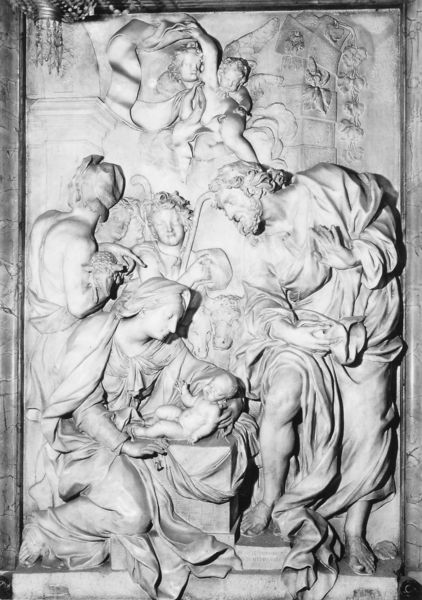
Titel: Anbetung der Hirten
Künstler: Pierre-Etienne Monnot
Standort: Rom, S. Maria della Vittoria (EU - I - Latium)
Schlagwörter: fuß, mann, umhang, menschen, finger, frau, frisur, hut, marmor, bart, barock, falten, stein, steine, kirche, gewand, haare, kind, mutter, engel, relief, bein, stab, baby, füsse, stufe, zeigen, schaf, sims, christus, jesus, putten, maria, hirte, josef, geburt, krippe, weihnachten, heilige familie, bethlehem, freskenmalerei, maria und josef